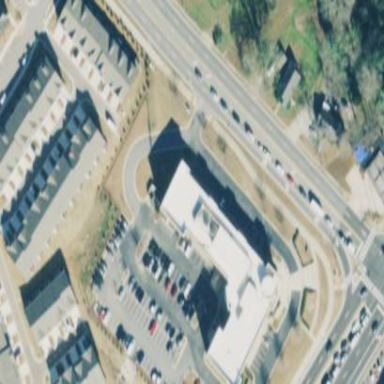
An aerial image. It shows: Public building.